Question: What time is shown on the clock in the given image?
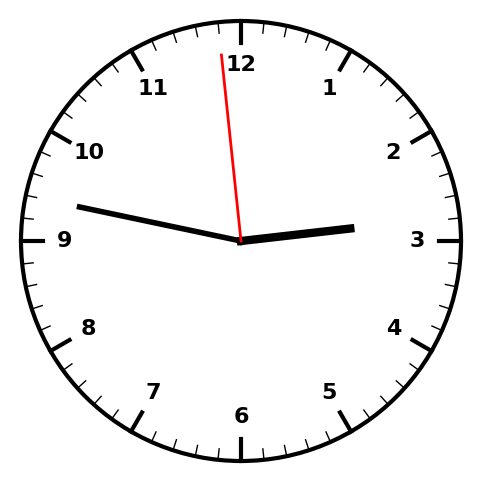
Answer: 02:46:59